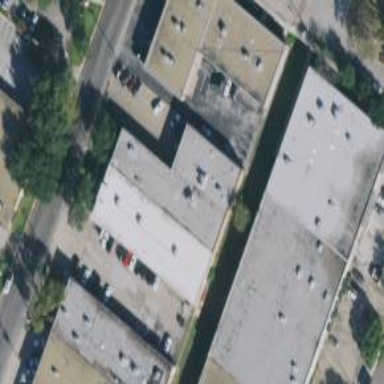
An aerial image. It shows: Office building.